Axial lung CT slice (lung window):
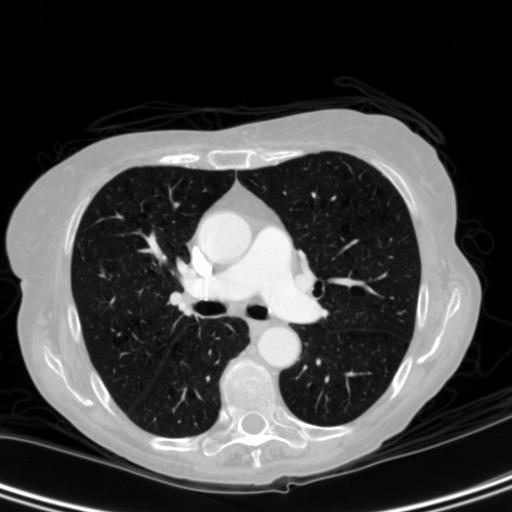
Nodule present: no